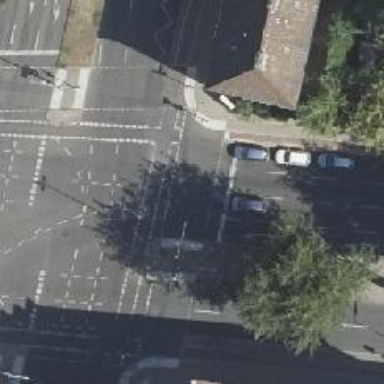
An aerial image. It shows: Road crossing with traffic signals.